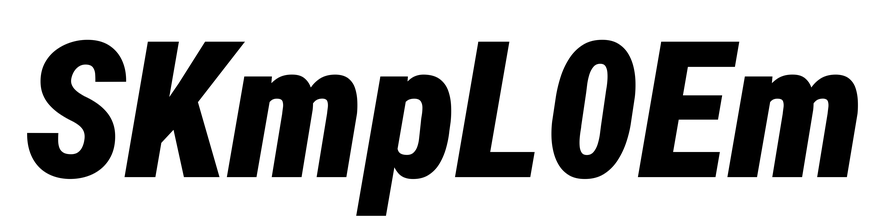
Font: Roboto-Italic_Condensed_Black_Italic